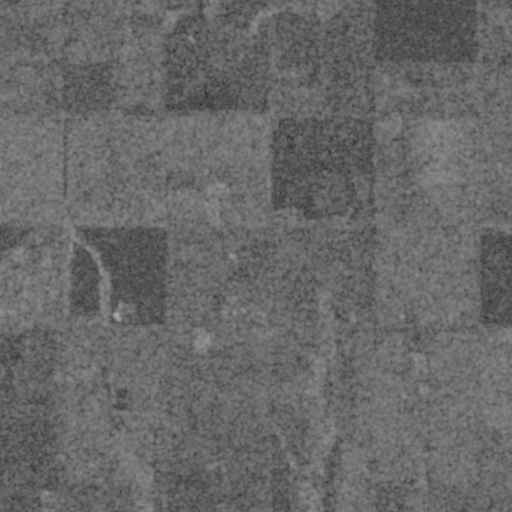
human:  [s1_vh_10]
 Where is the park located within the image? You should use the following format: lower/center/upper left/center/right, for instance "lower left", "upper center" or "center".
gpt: The park is located in the lower right of the image.
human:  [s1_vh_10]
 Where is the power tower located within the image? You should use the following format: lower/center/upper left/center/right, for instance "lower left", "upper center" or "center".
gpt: The power tower is located in the lower right of the image.
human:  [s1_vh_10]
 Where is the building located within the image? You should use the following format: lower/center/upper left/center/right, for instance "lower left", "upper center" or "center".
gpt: The building is located in the center left of the image.
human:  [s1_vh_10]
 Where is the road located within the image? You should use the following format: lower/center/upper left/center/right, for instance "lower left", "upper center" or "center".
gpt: There is no road in the image.

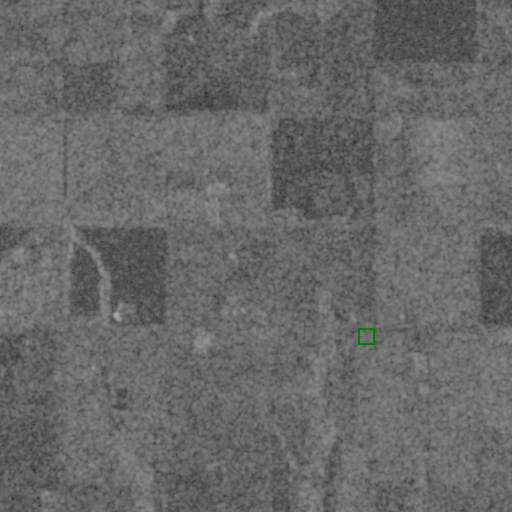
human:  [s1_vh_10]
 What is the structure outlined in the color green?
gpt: The structure outlined in green is a park.
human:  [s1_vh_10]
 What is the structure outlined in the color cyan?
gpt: There is no cyan outline.